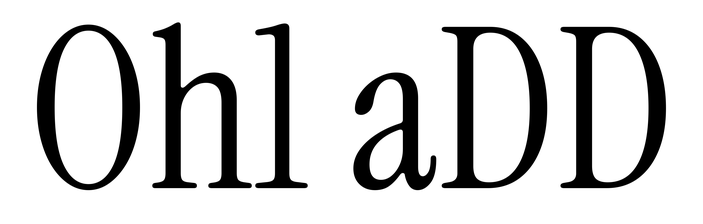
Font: InstrumentSerif-Regular